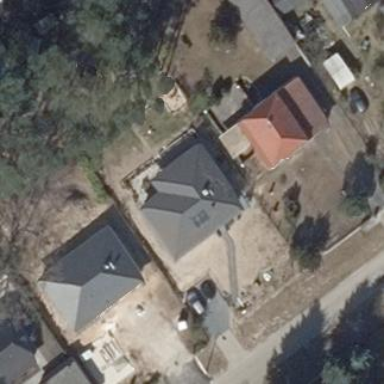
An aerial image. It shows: Detached building with hipped roof.